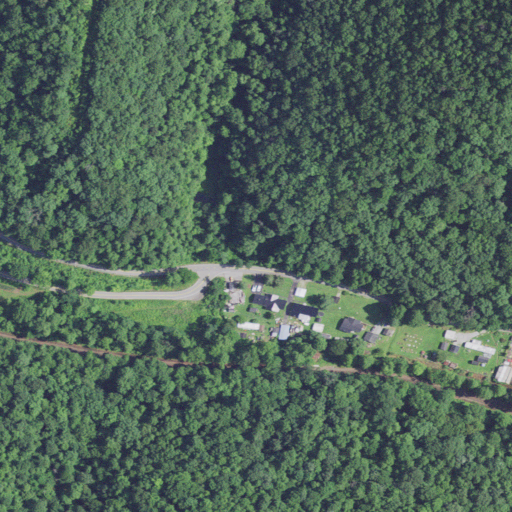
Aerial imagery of valley in West Virginia named Walnut Hollow containing deciduous forest, low intensity development, shrub, open development, and medium intensity development